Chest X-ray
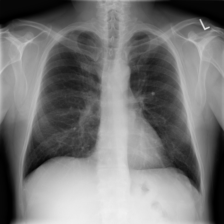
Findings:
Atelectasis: negative
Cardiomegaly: negative
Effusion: negative
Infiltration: negative
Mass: negative
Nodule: negative
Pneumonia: negative
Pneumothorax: negative
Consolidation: negative
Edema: negative
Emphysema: negative
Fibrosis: negative
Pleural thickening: negative
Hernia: negative